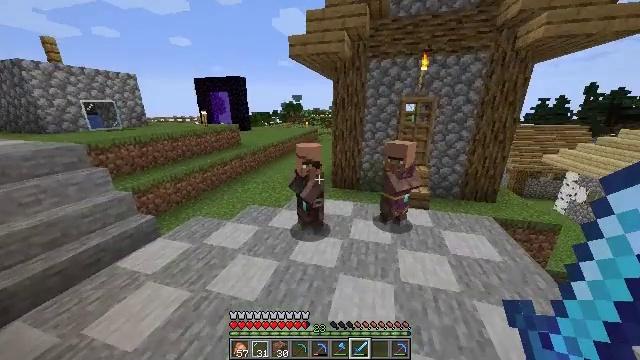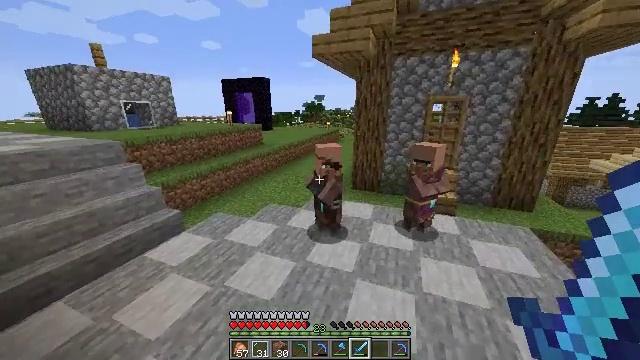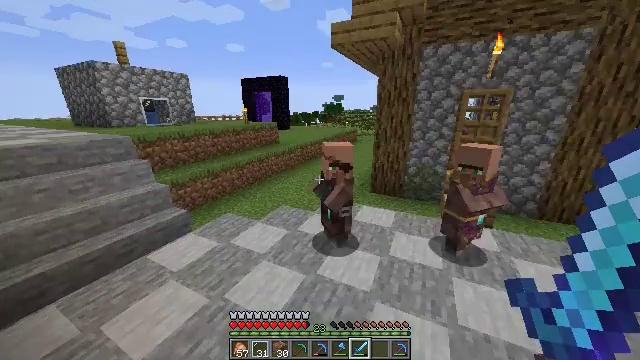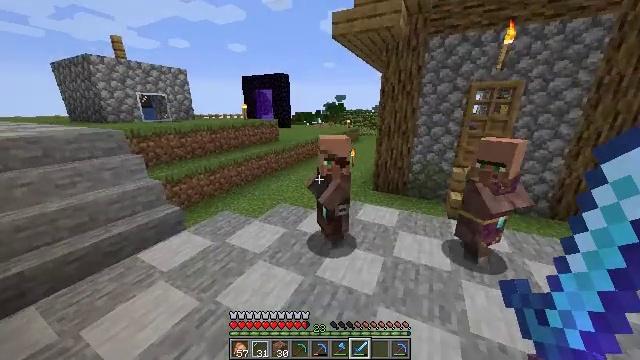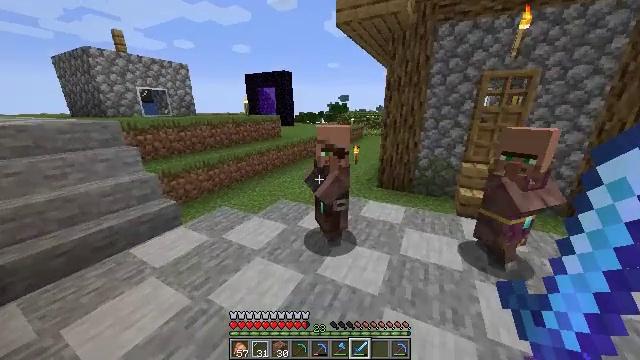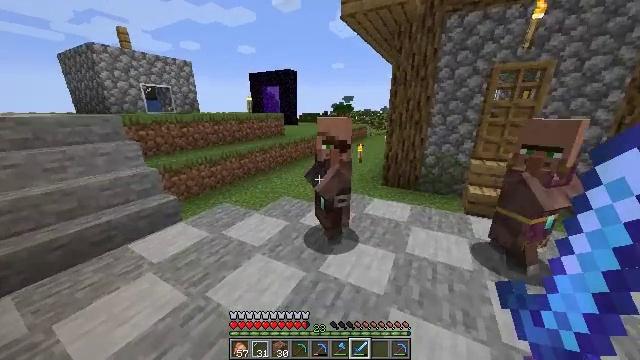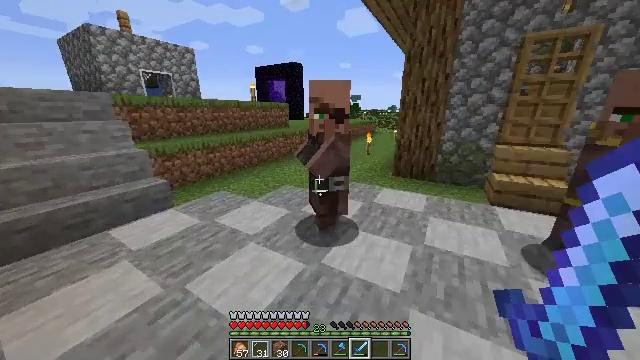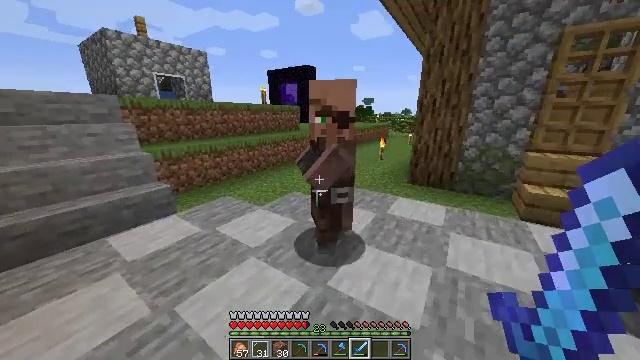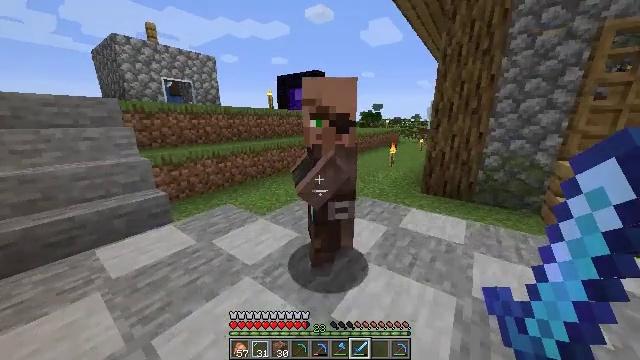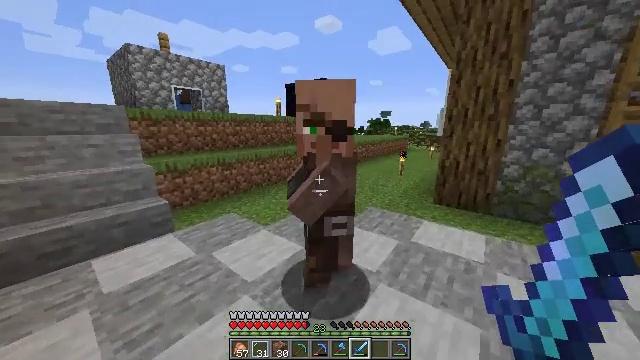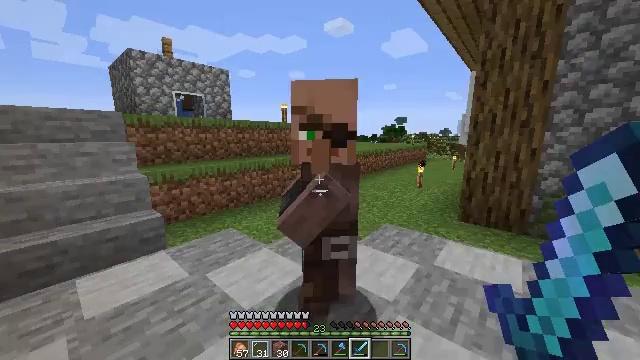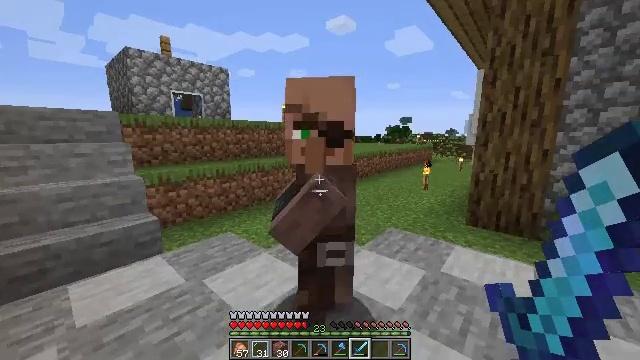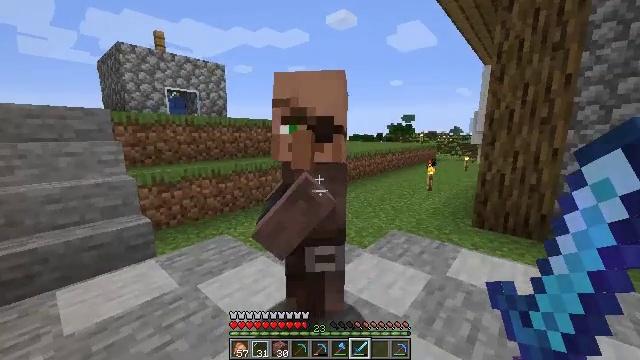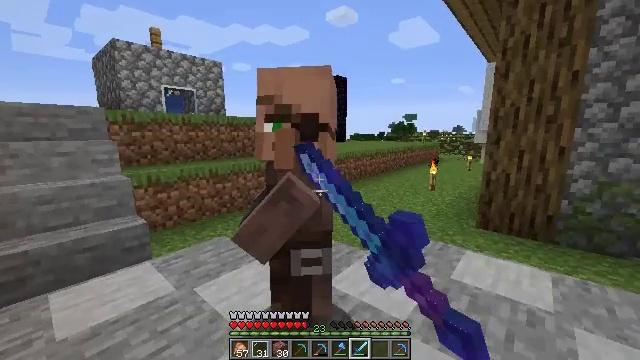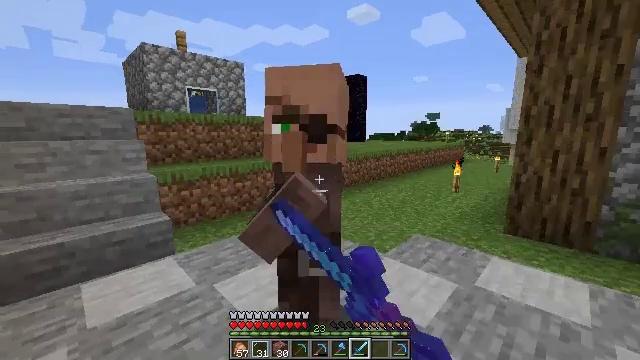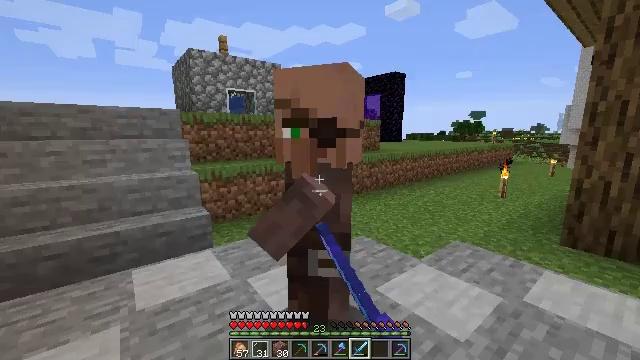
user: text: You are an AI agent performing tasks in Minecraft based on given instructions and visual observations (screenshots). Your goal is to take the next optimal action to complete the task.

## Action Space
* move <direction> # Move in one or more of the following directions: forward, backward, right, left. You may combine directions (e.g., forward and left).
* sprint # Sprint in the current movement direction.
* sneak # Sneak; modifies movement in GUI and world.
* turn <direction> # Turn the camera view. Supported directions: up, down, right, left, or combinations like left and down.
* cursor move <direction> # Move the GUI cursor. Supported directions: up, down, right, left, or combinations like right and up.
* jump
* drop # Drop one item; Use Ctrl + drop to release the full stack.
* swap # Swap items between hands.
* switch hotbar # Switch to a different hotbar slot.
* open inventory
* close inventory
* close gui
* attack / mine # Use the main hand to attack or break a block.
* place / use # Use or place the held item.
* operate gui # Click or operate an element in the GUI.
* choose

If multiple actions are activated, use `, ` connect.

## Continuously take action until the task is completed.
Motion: motion action
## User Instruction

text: Craft an emerald.
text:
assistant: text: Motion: move forward, turn left
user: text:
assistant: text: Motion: move forward, turn left
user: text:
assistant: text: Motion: move forward
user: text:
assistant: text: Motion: move forward
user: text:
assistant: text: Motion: move forward, turn left
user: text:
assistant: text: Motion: move forward, turn left
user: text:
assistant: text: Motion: move forward, turn left
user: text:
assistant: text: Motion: move forward, turn left and up
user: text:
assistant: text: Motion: turn left and up
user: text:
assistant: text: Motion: turn left and up
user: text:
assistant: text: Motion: no_op
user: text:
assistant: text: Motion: use / place
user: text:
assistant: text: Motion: use / place
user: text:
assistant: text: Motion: turn left, use / place
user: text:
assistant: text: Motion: turn left
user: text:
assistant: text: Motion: no_op
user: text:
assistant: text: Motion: open gui
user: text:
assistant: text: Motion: no_op
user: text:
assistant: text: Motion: no_op
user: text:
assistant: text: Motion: no_op
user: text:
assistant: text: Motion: no_op
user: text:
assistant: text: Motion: cursor move left
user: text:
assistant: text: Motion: cursor move left and up
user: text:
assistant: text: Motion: cursor move left
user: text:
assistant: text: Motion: no_op
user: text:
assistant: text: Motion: no_op
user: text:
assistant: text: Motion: no_op
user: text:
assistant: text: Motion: cursor move right
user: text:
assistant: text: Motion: no_op
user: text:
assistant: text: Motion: no_op